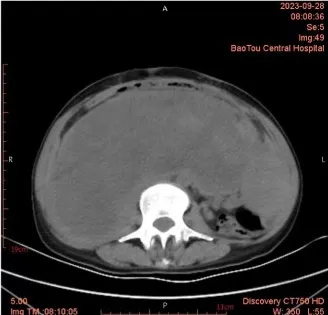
(A-D) Abdominal CT showed multiple huge masses in the abdominal cavity. By the eighth surgery, the larger masses had grown to 23x12 cm.
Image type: radiology (ct)